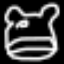
Label: frog